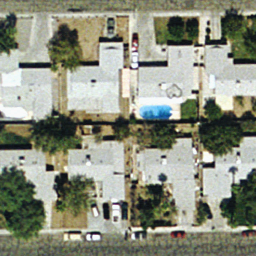
Label: residential